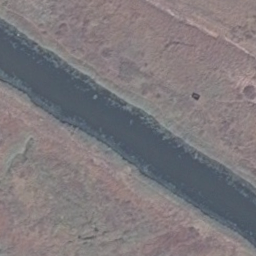
Label: river